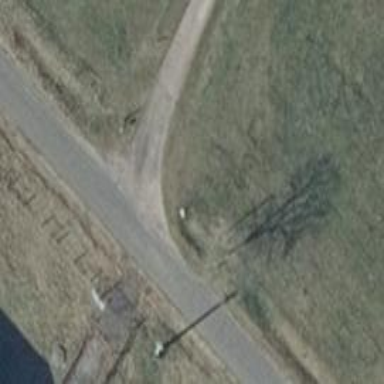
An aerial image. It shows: Unclassified road with grade1 track type.